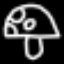
Label: mushroom